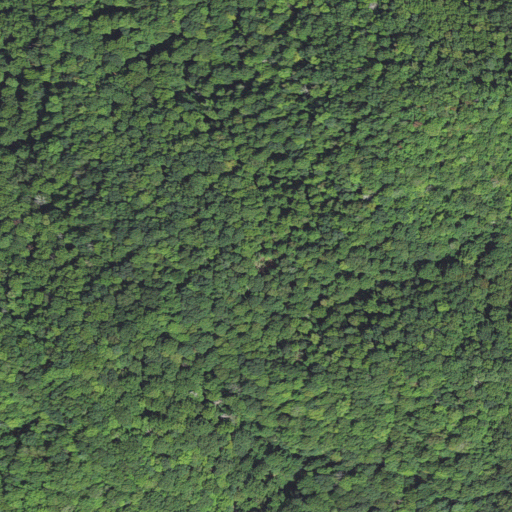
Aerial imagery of gap in North Carolina named Mooney Gap containing deciduous forest, mixed forest, and evergreen forest